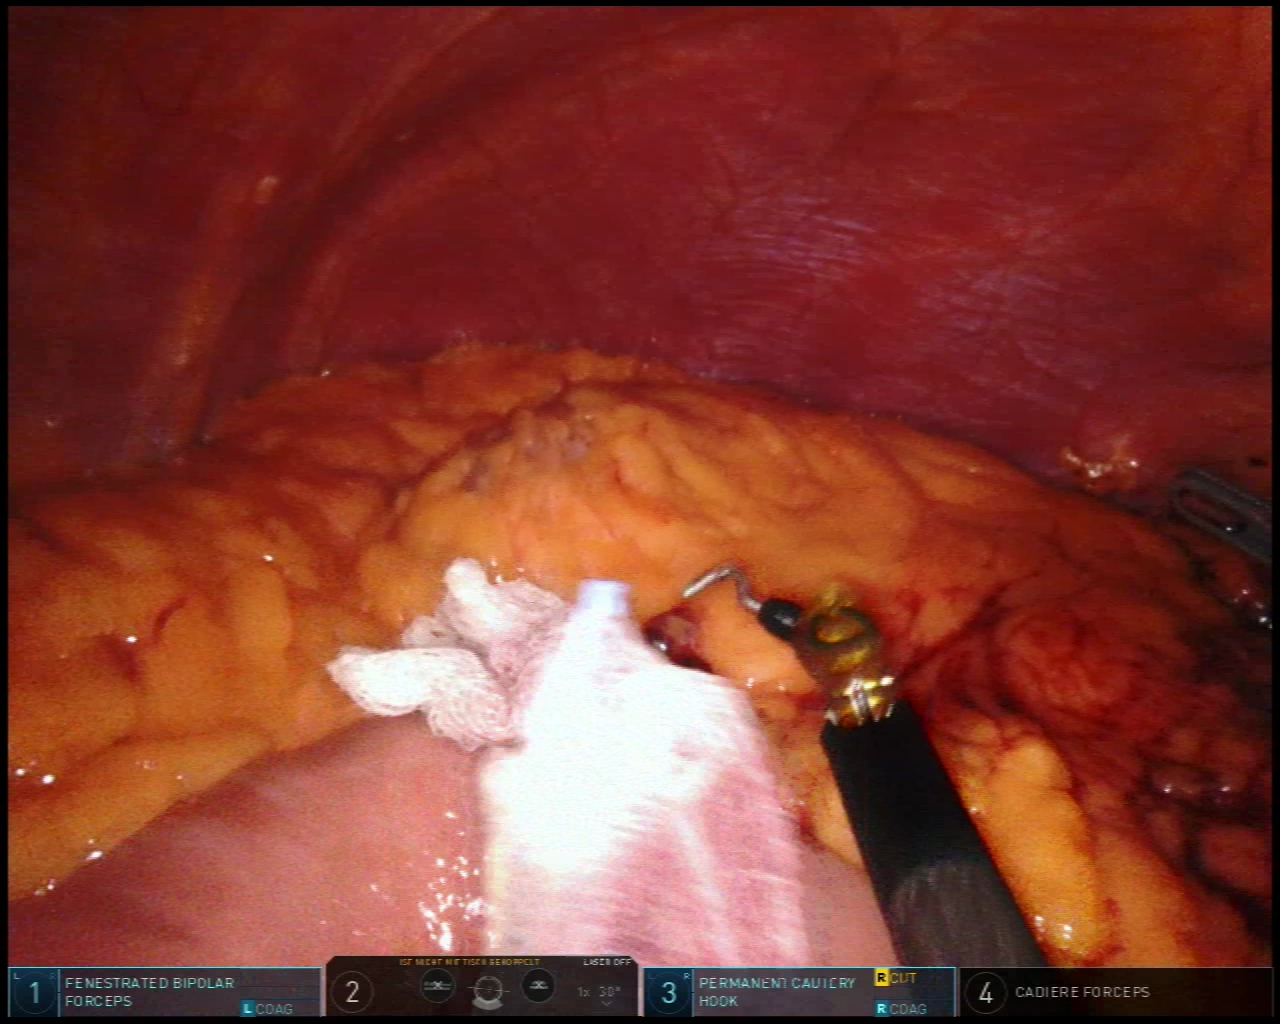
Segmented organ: abdominal_wall
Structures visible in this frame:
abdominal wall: yes
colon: yes
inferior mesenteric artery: no
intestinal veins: no
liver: no
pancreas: no
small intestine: no
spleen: no
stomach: no
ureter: no
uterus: no
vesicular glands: no